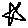
Label: star